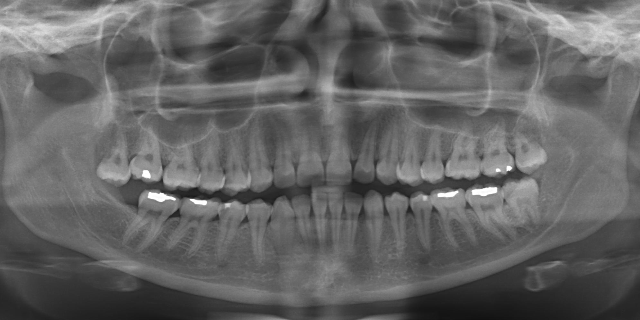
adult